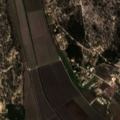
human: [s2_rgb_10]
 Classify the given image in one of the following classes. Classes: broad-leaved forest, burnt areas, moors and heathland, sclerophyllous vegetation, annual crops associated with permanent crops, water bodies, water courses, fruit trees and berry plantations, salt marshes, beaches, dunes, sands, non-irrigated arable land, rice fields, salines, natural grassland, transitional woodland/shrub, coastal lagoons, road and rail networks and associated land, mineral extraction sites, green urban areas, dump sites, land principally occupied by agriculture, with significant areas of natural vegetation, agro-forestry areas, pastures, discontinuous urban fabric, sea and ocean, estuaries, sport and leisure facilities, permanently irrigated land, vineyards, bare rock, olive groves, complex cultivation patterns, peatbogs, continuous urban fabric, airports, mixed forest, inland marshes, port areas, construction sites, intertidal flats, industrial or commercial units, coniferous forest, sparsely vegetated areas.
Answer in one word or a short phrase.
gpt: rice fields, complex cultivation patterns, coniferous forest, transitional woodland/shrub, beaches, dunes, sands